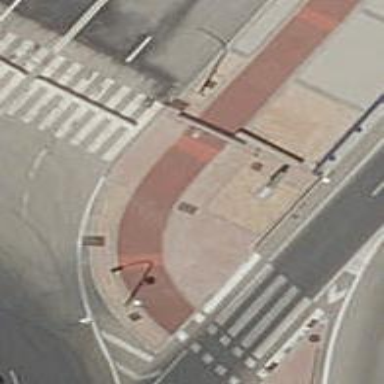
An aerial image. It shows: Sidewalk along the footway.